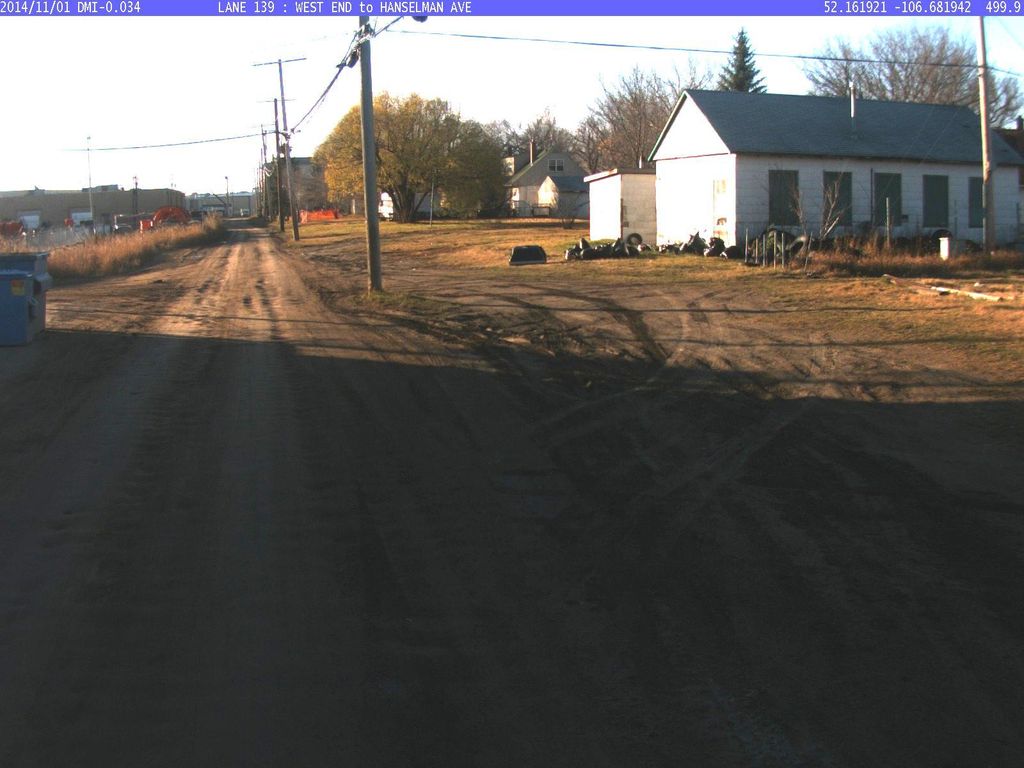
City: saskatoon